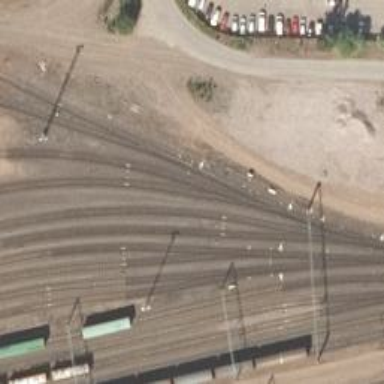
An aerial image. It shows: Railway signal.